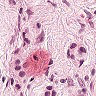
Metastatic tissue present: yes